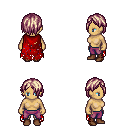
a pixel art fantasy rpg character, female body template, human, tanned skin, red tattered cape, magenta pants, white blonde bangs hairstyle, brown shoes, four views (front, back, left, right), 2x2 character sprite sheet, small pixel art, hard edges, no anti-aliasing